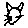
Label: cat